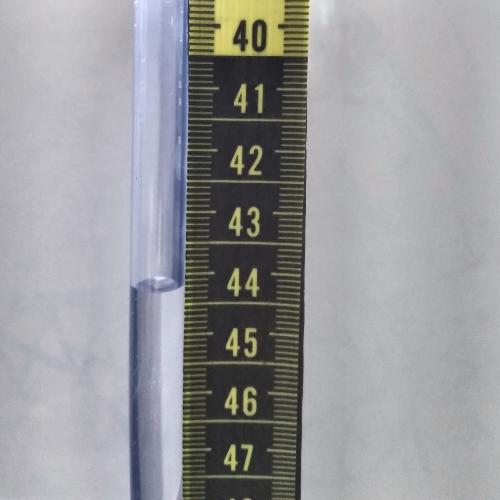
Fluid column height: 44.3 cm